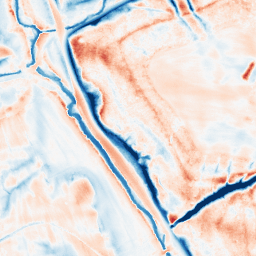
Category: edge_preserving
Decomposition family: guided
Decomposition parameters: radius: 8
eps: 0.01
Upsampling method: sinc_blackman
Upsampling parameters: scale: 4
kernel_size: 16
Upsampling scale: 4